Question: Here's my problem - I have a map of the world or some sort of region, like this:

I need to generate a "border points" table for this map of a region in order to generate imagemaps and dynamically highlight certain areas. All of the maps' regions will have borders of one color to define them (in the example image, white).
So far, I'm thinking of some sort of flood-fill based method - note that speed and efficiency are not that important, as the script is in no way intended to be used in real time.
Is there a better way to do this that I don't know of? Is my approach fundamentally wrong? Any suggestions would be appreciated!
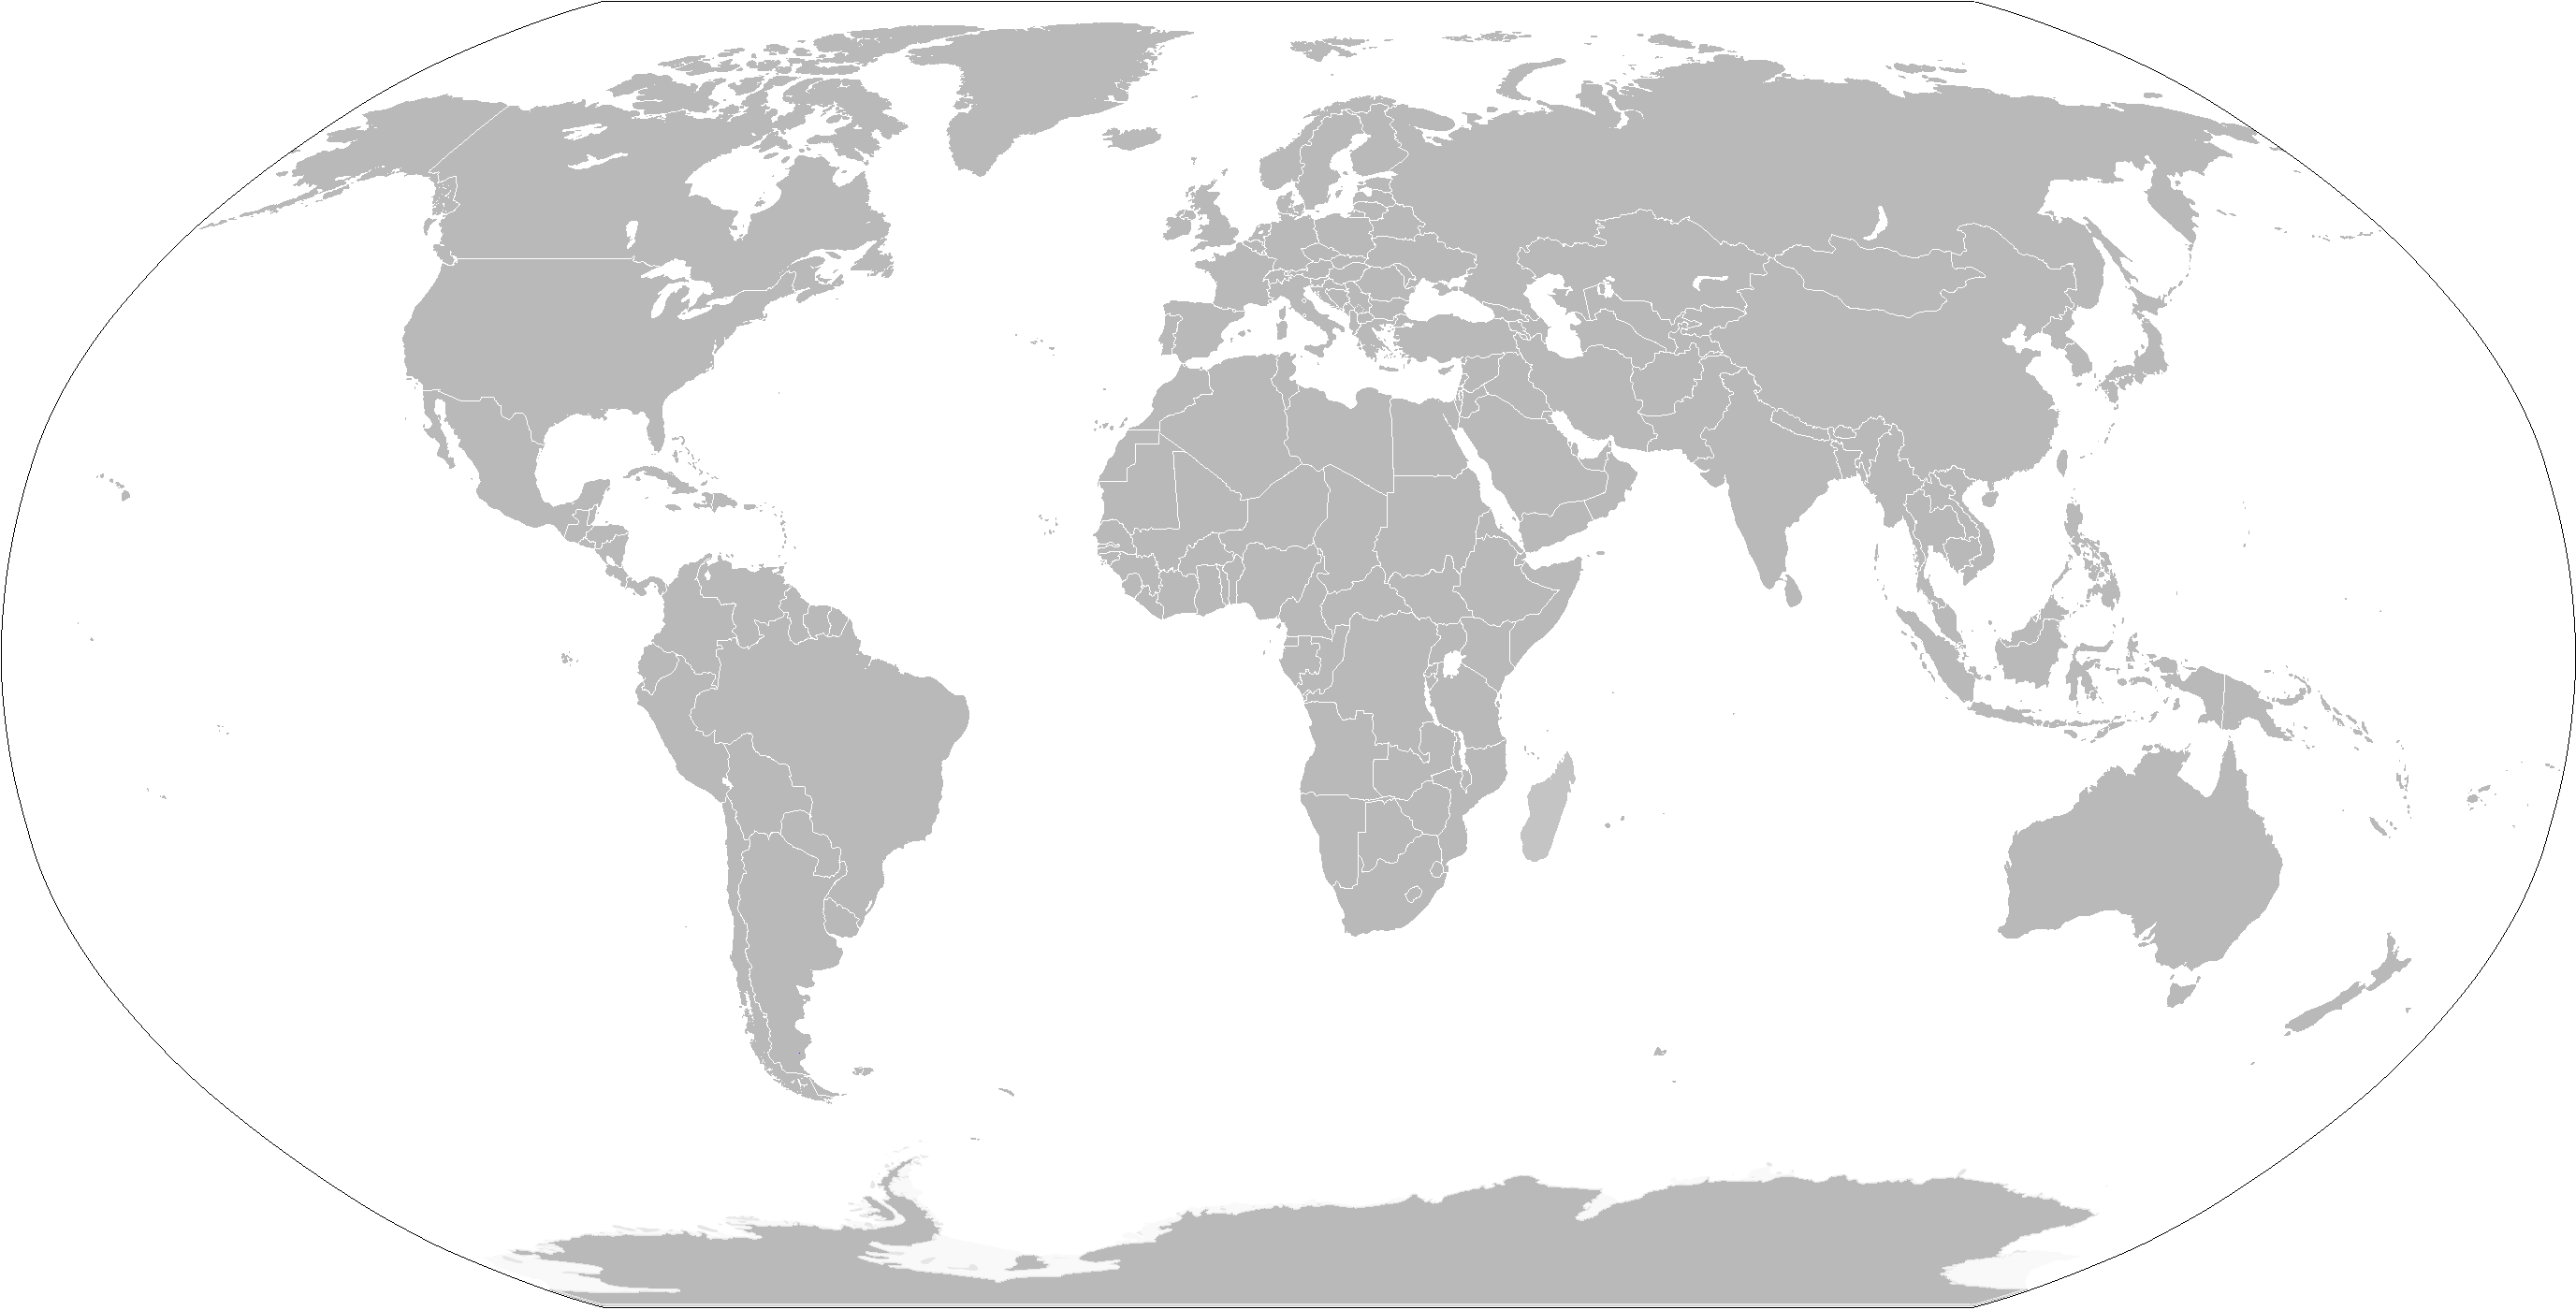
Answer: If the regions are completely isolated one from each other, looking at connected components would do the trick. In Mathematica it looks like:
First create a binary image from the world map:
'''
regions = ColorNegate[Binarize[img, .9]]
'''

Then compute the connected components:
'''
components = MorphologicalComponents[regions, CornerNeighbors -> False];
'''
Now you may extract properties for each of the components (masks, perimeters, etc.). Here I colorized each regions with a unique color:
'''
Colorize[components]
'''

To get the border of a given component, one can query for the binary mask of the component and then compute the perimeter.
This gets all the masks:
'''
masks = ComponentMeasurements[components, "Mask"];
'''
As an example, get the border, or contour, of one region:
'''
country = Image[masks[[708, 2]], "Bit"]
border = MorphologicalPerimeter[country]
'''

Getting 2D positions for the border is just a matter of extracting the white pixels in the image:
'''
pos = Position[ImageData[border], 1]
'''